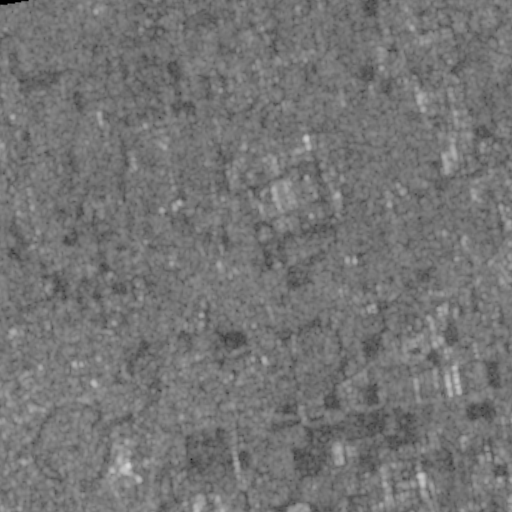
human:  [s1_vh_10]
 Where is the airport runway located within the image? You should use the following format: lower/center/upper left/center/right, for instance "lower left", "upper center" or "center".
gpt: The airport runway is located in the upper right of the image.
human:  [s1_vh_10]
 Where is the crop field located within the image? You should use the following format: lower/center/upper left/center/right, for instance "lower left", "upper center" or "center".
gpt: The crop field is located in the lower right of the image.
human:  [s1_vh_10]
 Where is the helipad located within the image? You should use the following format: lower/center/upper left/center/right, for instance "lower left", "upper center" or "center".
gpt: The helipad is located in the lower left of the image.
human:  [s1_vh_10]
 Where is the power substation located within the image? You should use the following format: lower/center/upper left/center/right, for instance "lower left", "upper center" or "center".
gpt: The power substation is located in the upper left of the image.
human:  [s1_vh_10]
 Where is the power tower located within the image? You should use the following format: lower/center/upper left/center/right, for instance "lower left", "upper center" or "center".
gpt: The power tower is located in the upper left of the image.
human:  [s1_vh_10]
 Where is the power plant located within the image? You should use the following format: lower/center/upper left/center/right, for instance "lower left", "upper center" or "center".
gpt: There is no power plant in the image.

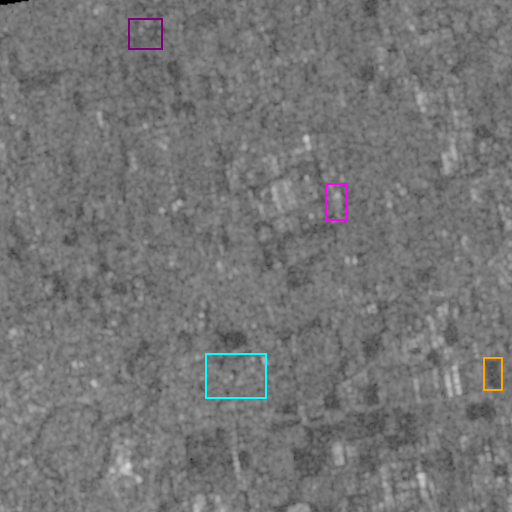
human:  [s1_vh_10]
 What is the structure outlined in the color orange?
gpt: The structure outlined in orange is a crop field.
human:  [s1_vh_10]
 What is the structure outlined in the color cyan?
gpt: The structure outlined in cyan is a park.
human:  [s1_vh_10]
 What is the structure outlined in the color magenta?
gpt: The structure outlined in magenta is a parking lot.
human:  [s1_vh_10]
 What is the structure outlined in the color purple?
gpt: The structure outlined in purple is a power substation.
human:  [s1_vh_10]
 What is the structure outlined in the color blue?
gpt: There is no blue outline.